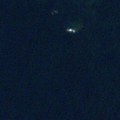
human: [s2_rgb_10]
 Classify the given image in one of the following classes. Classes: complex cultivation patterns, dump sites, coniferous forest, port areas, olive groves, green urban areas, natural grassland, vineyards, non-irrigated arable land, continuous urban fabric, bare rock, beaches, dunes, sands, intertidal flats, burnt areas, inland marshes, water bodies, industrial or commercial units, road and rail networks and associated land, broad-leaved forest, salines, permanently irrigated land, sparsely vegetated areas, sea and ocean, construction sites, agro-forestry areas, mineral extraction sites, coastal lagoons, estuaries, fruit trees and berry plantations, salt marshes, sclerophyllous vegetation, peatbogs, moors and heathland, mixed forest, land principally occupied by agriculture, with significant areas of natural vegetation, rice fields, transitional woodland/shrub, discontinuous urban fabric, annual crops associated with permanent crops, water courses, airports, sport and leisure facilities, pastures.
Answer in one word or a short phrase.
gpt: sea and ocean